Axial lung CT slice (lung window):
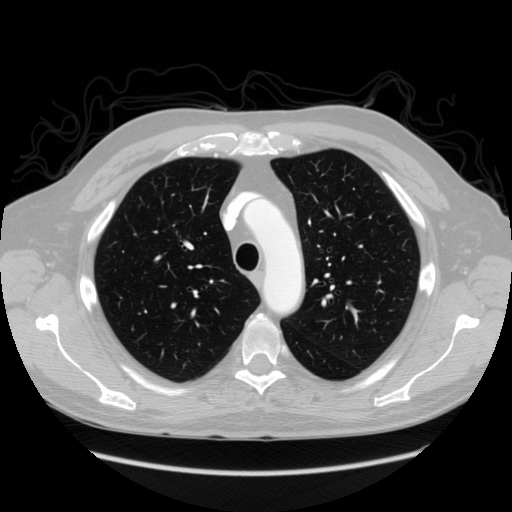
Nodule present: no